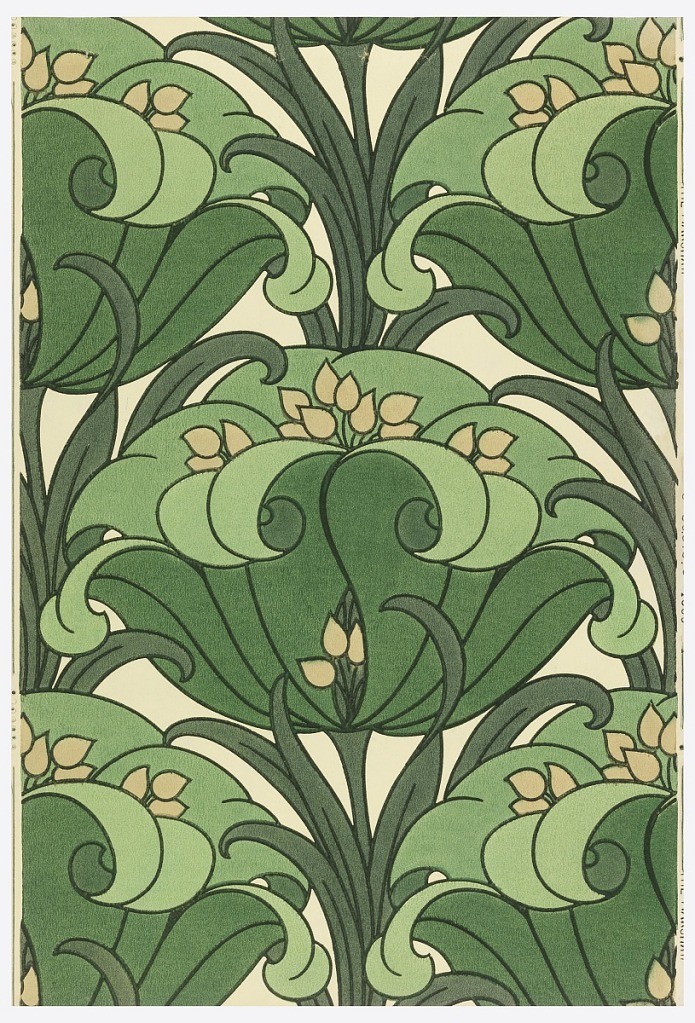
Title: Sidewall - sample
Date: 1906–1908
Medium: Machine-printed paper
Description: Large-scale flowers printed in shades of green on off-white ground.